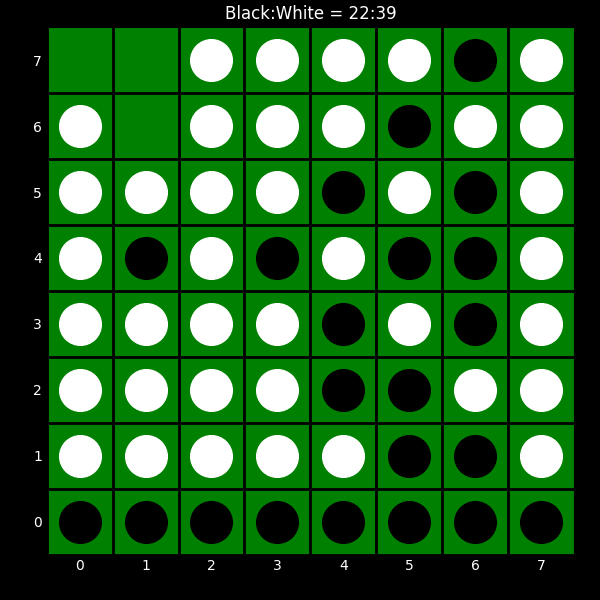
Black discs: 22
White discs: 39